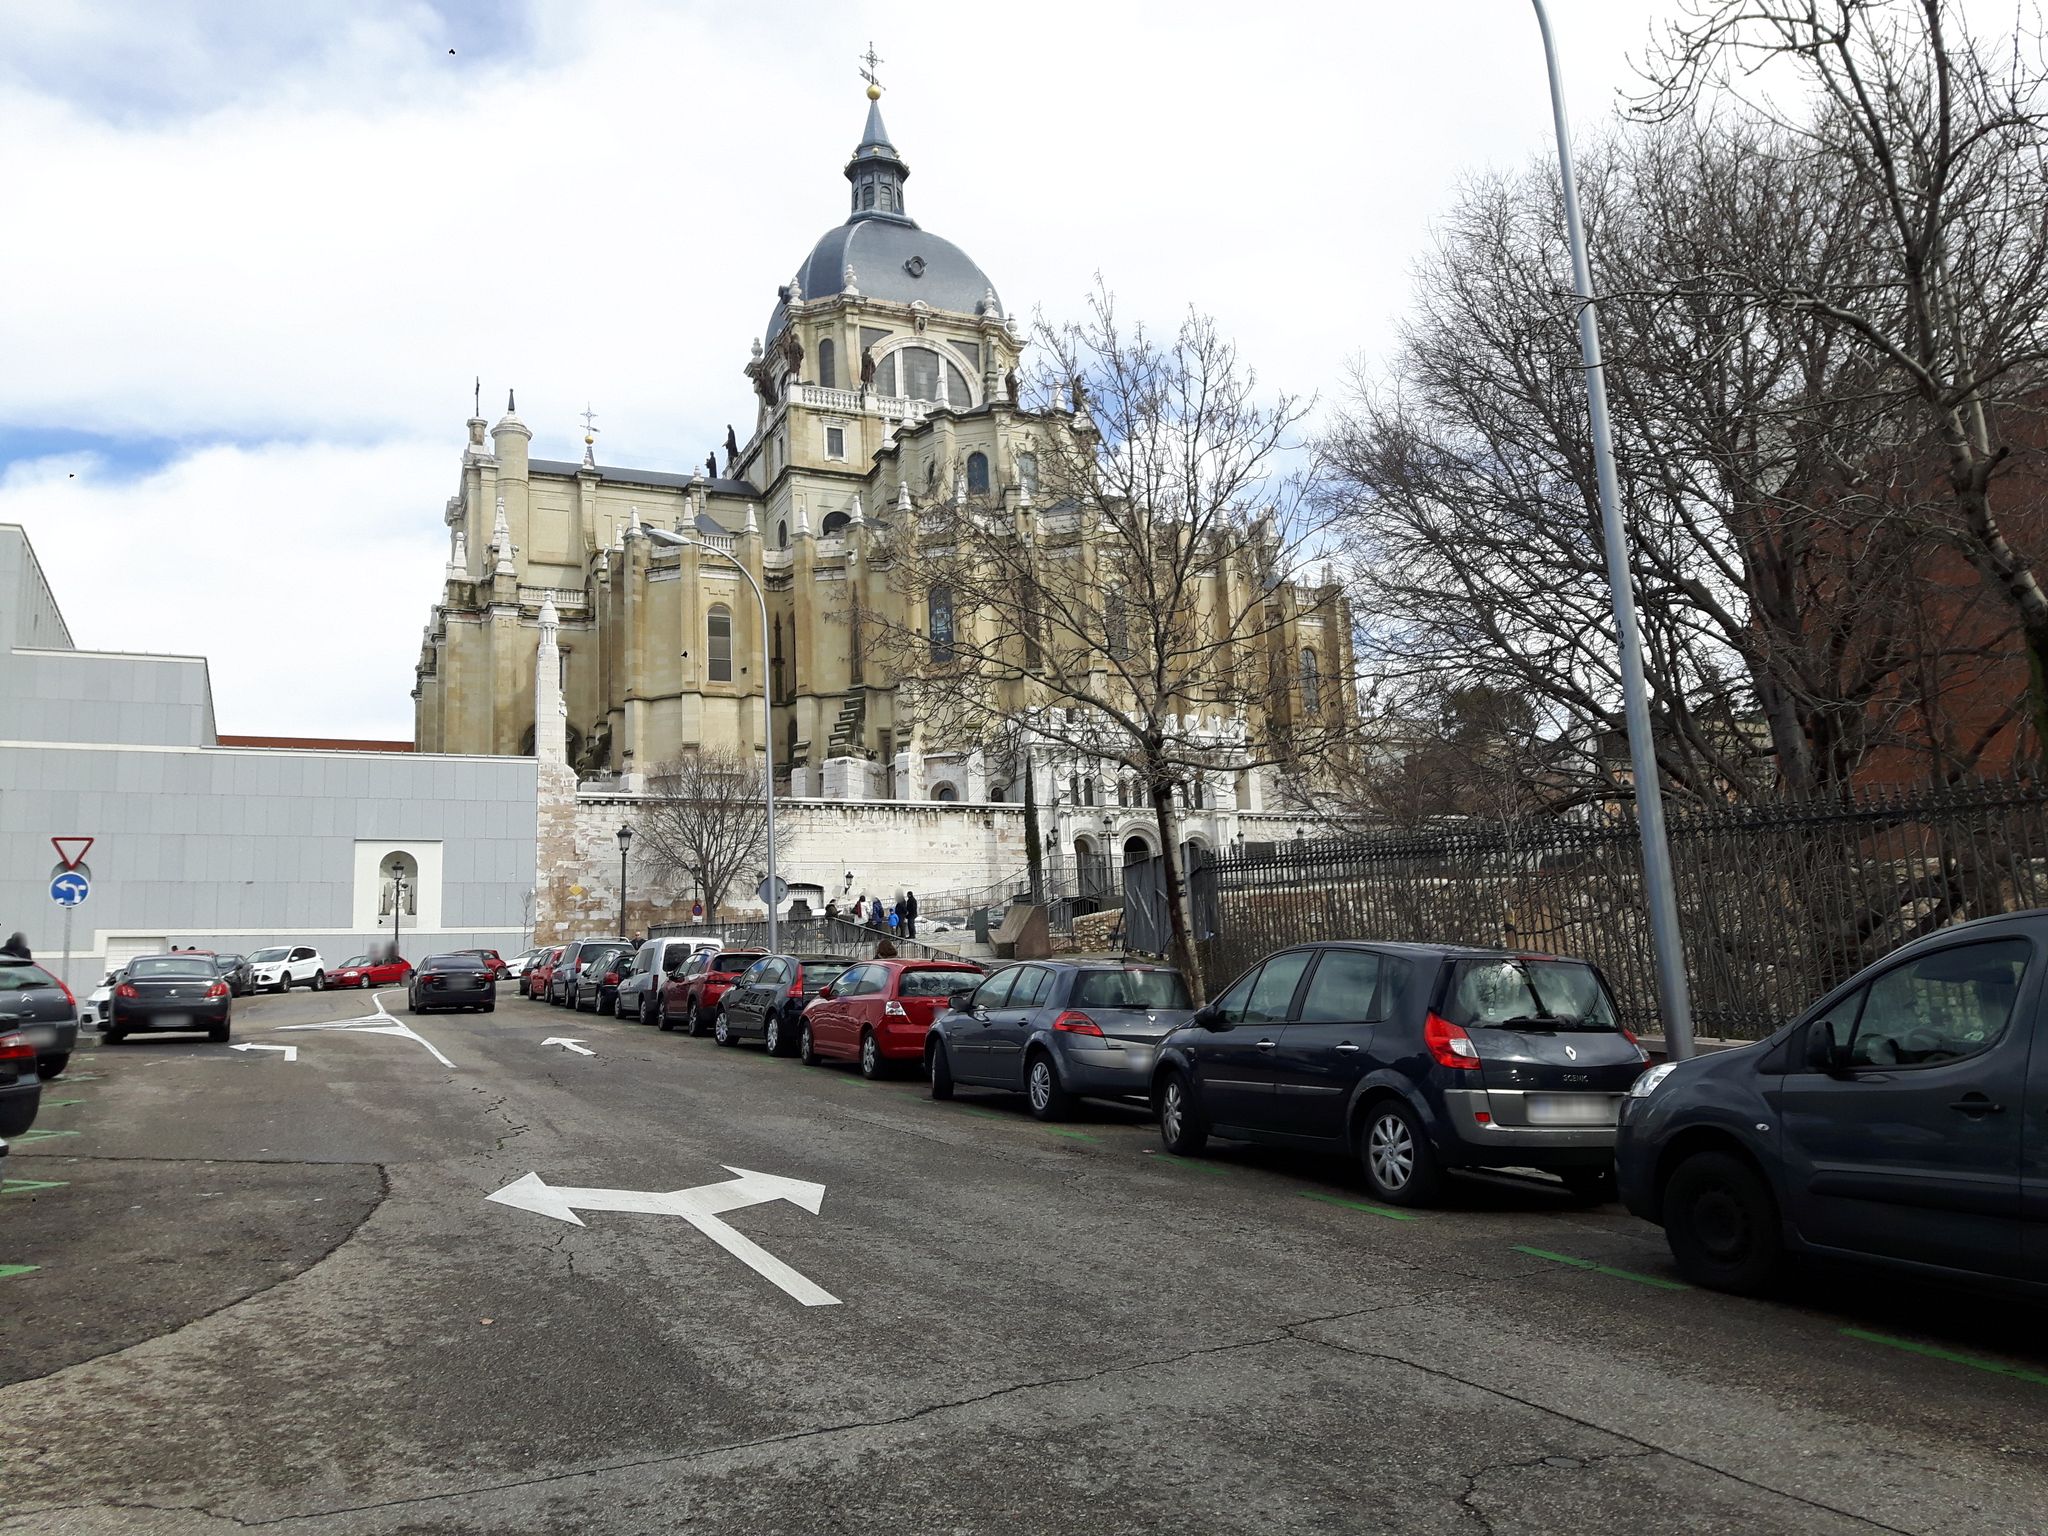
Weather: cloudy
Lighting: day
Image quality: good
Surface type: walking surface
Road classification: steps, pedestrian, service
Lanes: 1
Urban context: urban centre
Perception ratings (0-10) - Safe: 8, Lively: 8.03, Beautiful: 7.67, Boring: 8.04, Depressing: 1.56, Wealthy: 7.97